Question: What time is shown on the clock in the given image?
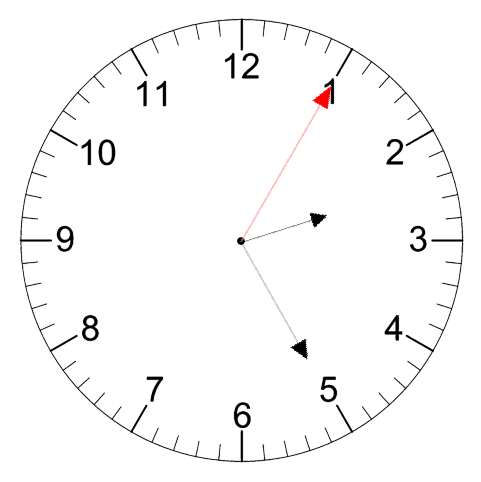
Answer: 02:25:05